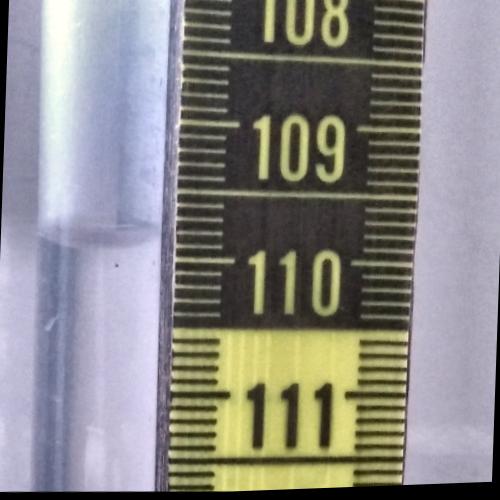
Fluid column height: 109.8 cm